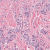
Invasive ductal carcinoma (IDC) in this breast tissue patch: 1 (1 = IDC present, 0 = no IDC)